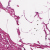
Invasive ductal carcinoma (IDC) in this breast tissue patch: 0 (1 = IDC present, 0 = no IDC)